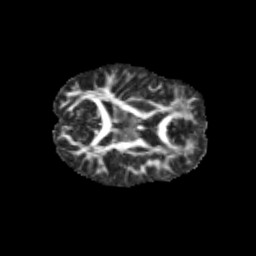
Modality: FA
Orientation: axial
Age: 9
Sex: male
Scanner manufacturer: siemens
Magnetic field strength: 3 T
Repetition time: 3.8 s
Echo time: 0.07 s